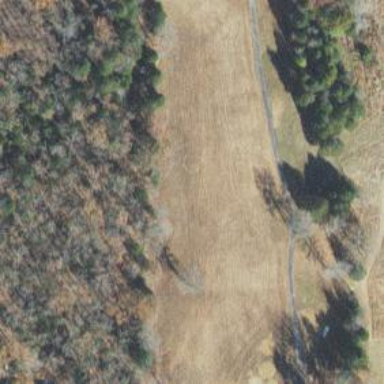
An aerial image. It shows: Golf fairway surrounded by grass.